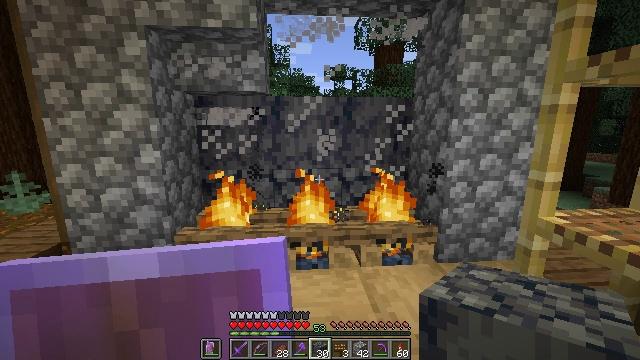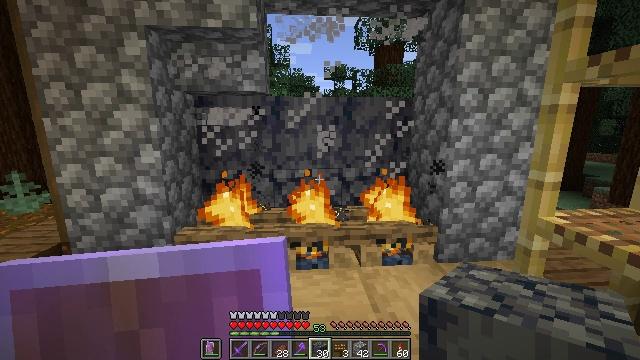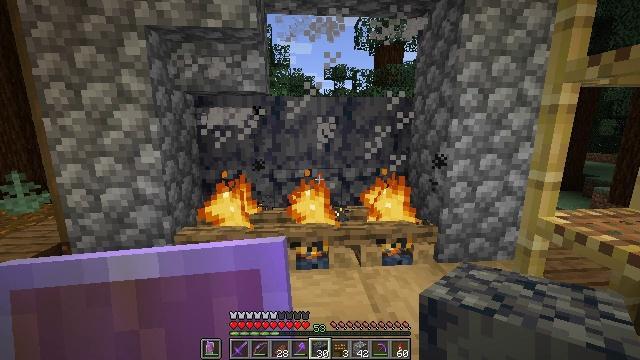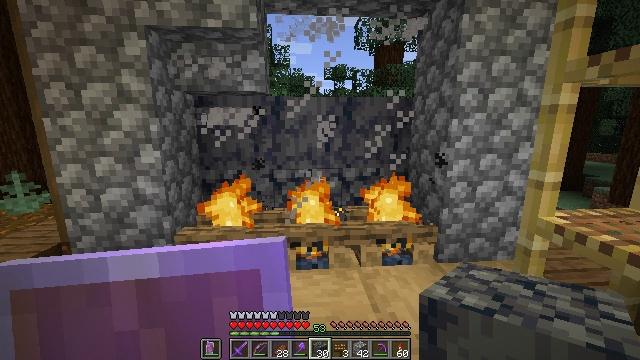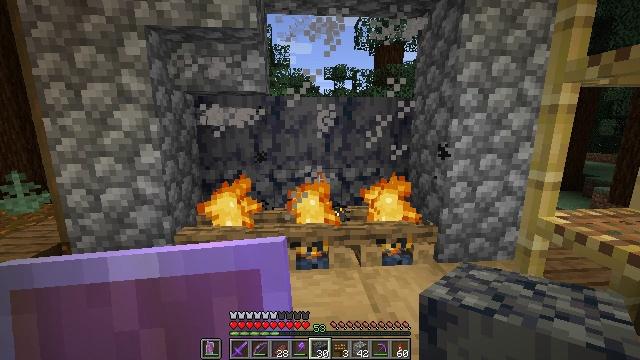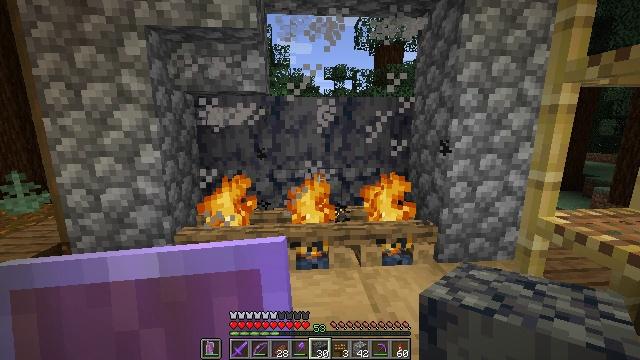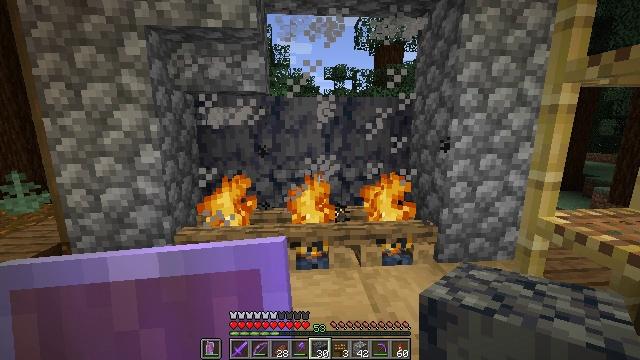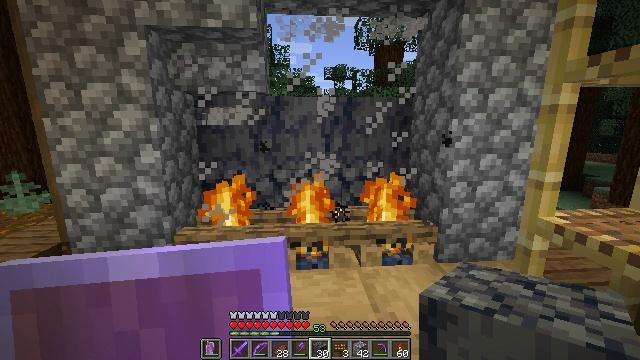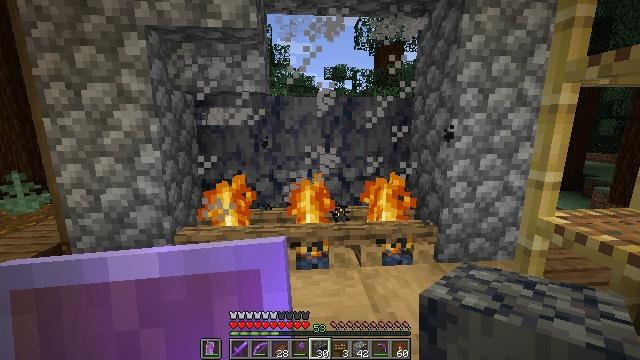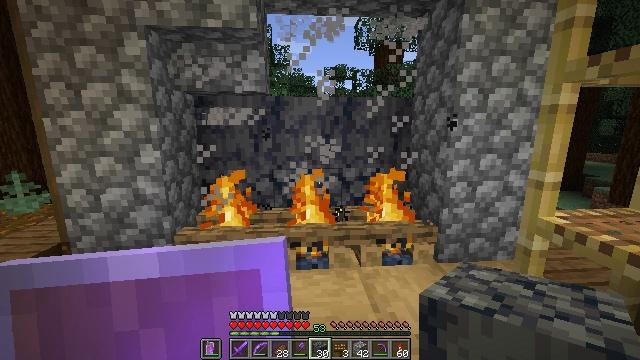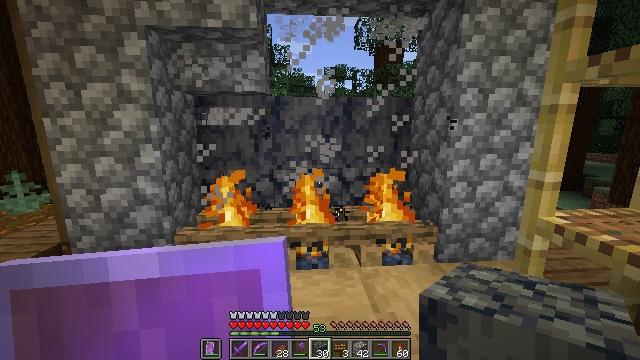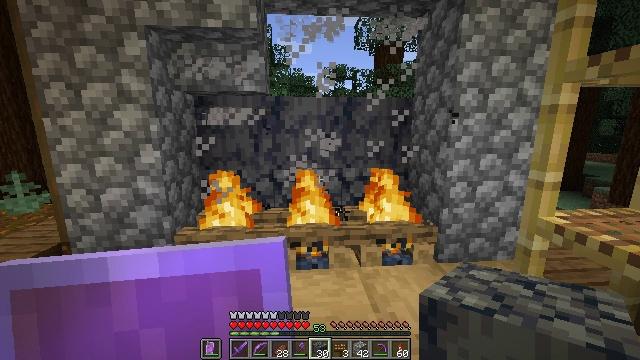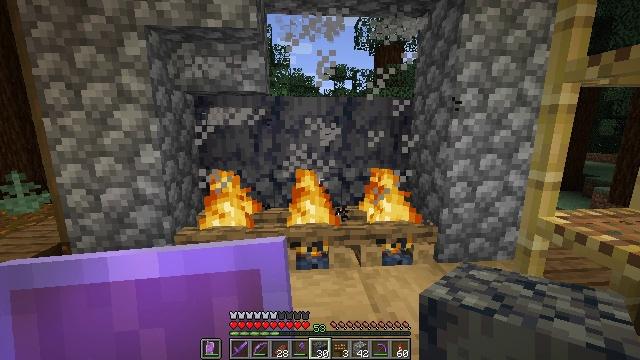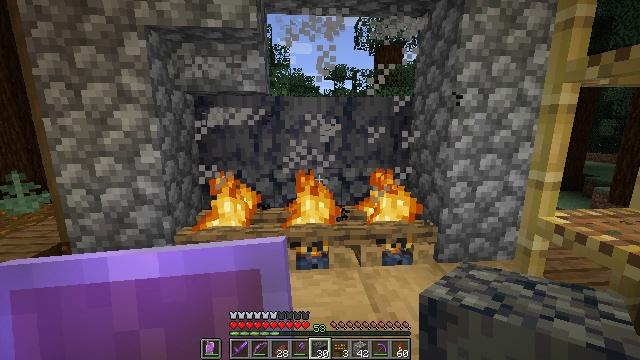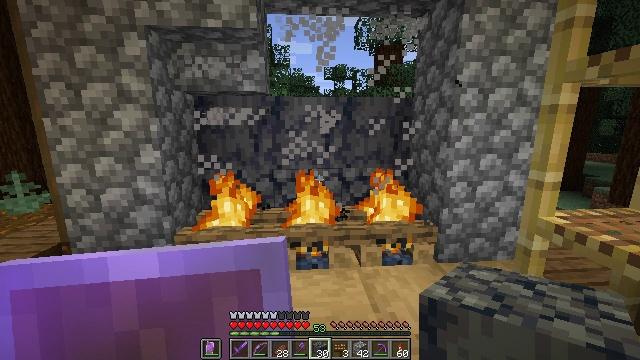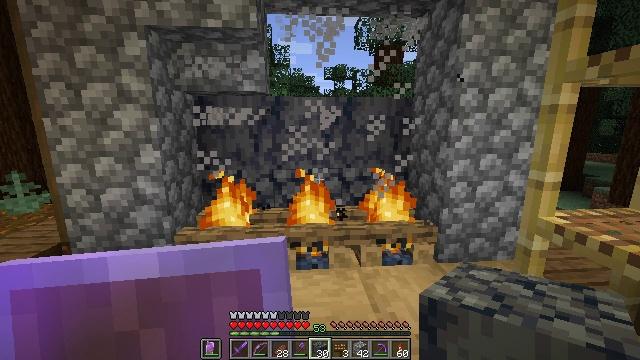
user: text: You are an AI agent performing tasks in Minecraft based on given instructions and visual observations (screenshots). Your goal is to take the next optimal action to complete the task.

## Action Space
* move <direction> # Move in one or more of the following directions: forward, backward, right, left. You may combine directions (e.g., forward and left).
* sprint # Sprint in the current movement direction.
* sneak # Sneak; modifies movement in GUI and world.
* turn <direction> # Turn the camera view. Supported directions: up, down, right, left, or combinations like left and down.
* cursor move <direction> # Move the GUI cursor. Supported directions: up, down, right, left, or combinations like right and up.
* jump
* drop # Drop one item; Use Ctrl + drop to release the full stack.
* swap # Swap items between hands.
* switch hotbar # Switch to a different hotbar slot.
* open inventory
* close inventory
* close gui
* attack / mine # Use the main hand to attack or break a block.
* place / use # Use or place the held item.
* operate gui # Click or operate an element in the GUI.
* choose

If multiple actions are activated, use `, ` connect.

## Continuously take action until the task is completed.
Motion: motion action
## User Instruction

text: Disassemble the campfire for reuse.
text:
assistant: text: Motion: no_op
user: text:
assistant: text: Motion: no_op
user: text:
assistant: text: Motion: no_op
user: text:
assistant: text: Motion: no_op
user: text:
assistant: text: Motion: no_op
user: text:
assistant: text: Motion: no_op
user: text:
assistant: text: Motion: no_op
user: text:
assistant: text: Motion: no_op
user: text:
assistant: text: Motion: no_op
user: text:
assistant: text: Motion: no_op
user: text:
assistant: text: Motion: no_op
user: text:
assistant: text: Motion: no_op
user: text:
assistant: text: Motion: no_op
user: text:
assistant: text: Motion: no_op
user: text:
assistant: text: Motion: no_op
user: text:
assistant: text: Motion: no_op
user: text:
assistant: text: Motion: no_op
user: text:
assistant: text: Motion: no_op
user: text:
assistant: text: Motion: no_op
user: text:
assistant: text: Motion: no_op
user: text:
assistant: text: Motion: no_op
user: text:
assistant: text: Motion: no_op
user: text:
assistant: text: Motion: no_op
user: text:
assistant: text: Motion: no_op
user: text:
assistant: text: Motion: no_op
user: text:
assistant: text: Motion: no_op
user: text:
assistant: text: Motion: no_op
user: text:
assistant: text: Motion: no_op
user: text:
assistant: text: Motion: no_op
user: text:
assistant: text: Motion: no_op